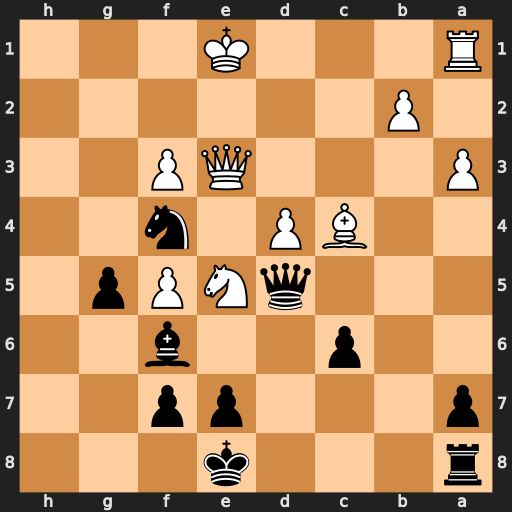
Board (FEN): r3k3/p3pp2/2p2b2/3qNPp1/2BP1n2/P3QP2/1P6/R3K3
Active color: b
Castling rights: Qq
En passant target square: -
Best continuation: Ng2+ Kd2 Nxe3 Bxd5 Nxd5